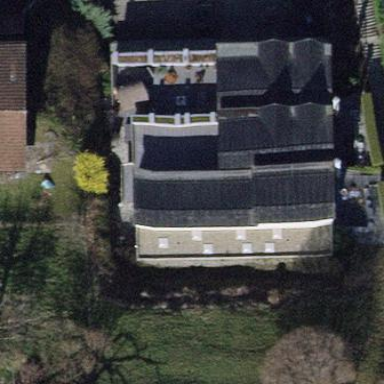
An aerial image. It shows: Simple and straightforward house.